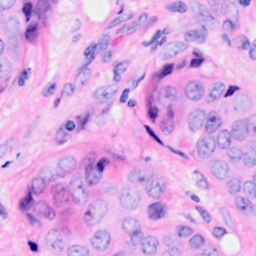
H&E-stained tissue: Breast